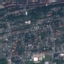
Label: Residential